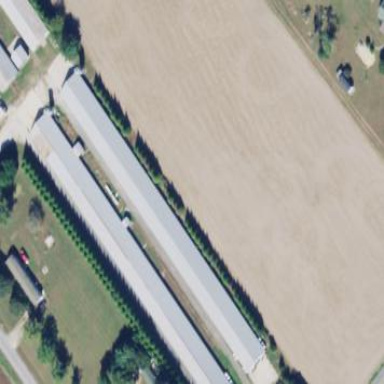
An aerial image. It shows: Farmyard area.